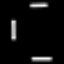
Label: octagon